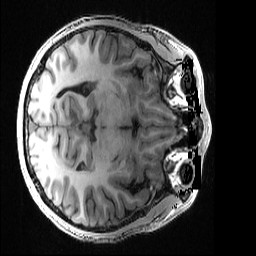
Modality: T1w
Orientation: axial
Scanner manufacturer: ge
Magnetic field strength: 3 T
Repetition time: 0.008164 s
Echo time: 0.003184 s